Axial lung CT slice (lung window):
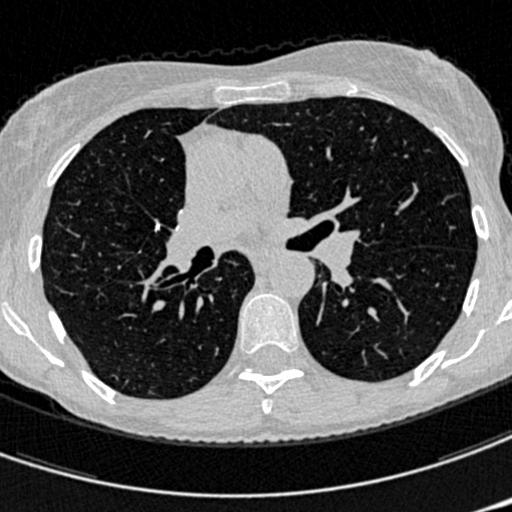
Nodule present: no